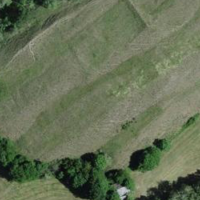
EUNIS habitat code: 24
Species observed at this site:
Populus tremula
Odontites luteus